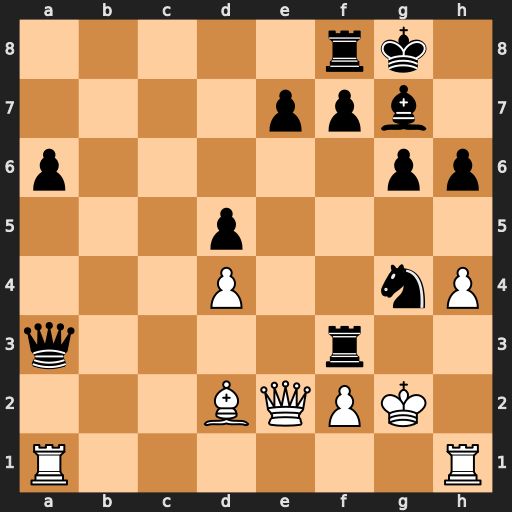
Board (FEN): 5rk1/4ppb1/p5pp/3p4/3P2nP/q4r2/3BQPK1/R6R
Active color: w
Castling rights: -
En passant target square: -
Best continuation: Rxa3 Rxf2+ Qxf2 Nxf2 Kxf2